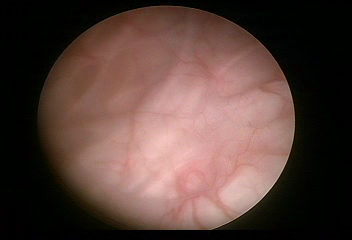
Modality: WLC
Class: Normal mucosa
Bladder cancer association: No